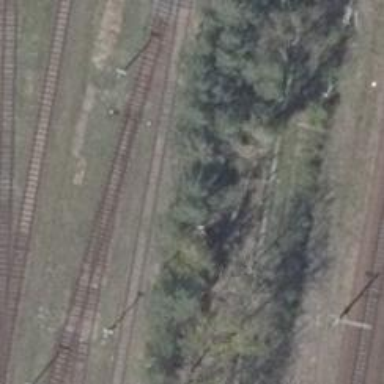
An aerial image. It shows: Railway yard.